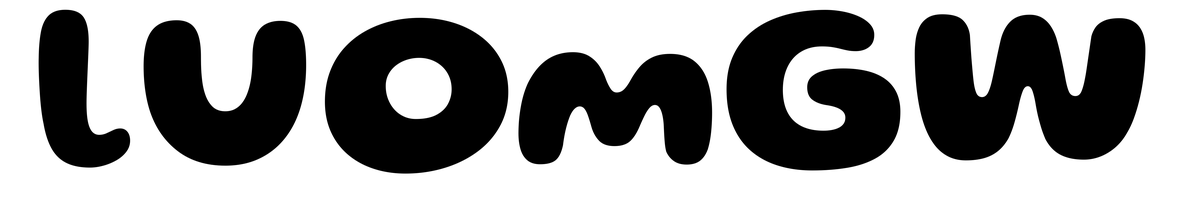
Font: Gluten_Bold